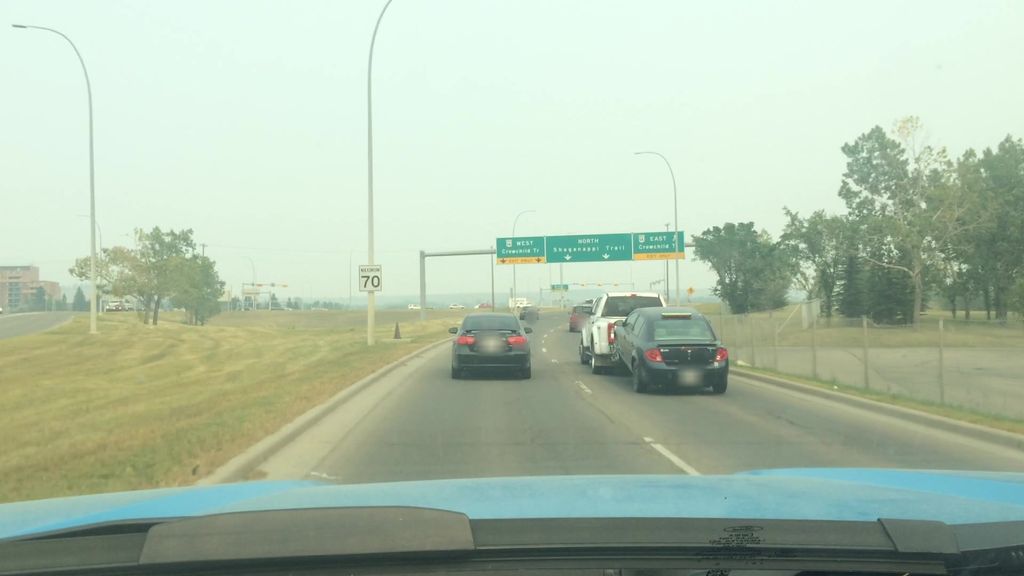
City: calgary